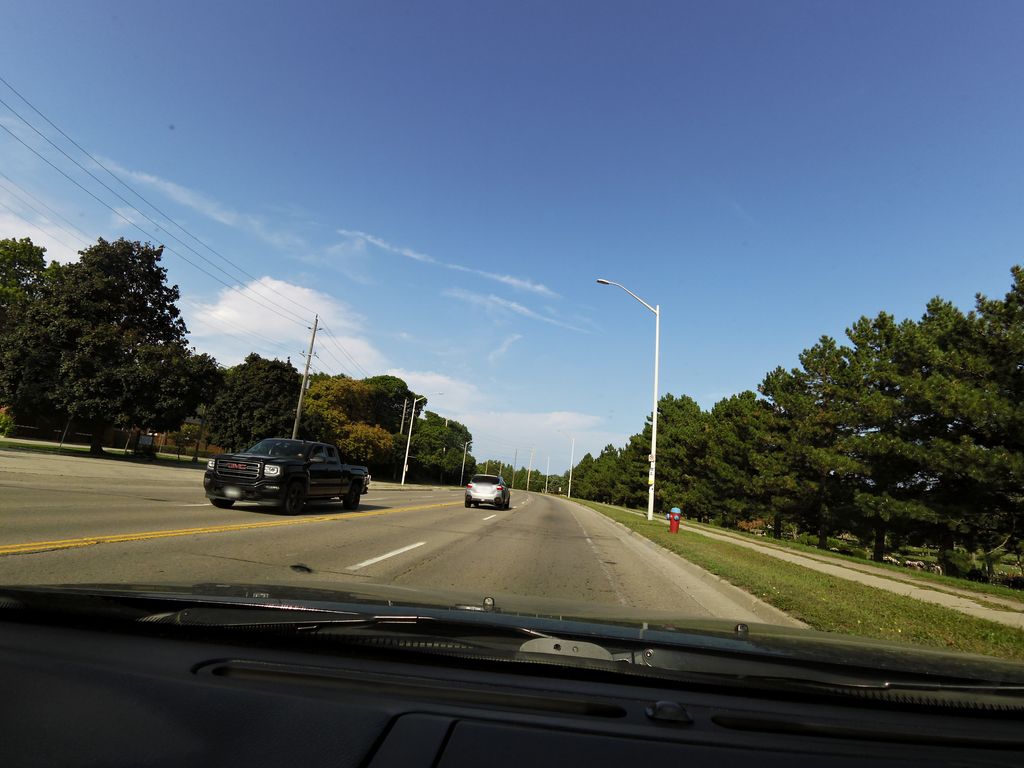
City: hamilton